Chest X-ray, AP view. Patient: 6 years old, sex F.
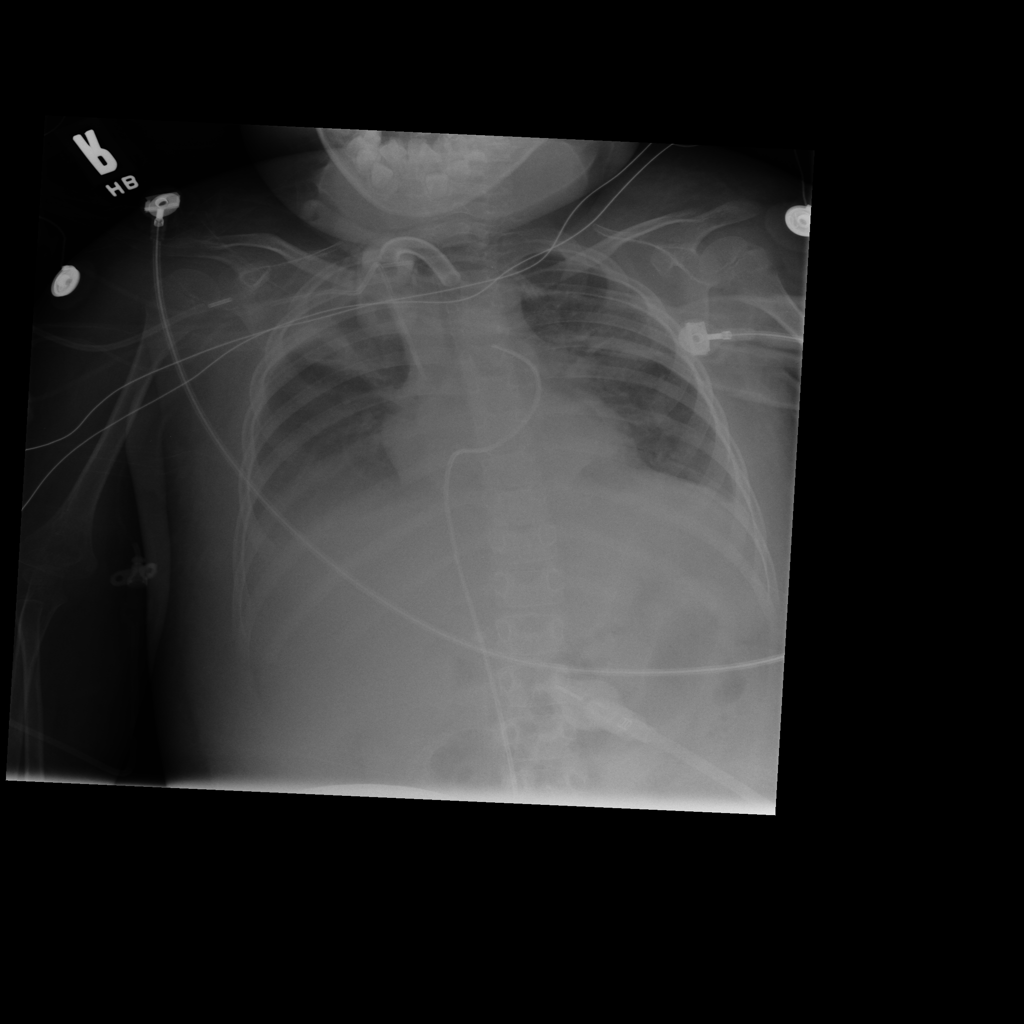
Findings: Atelectasis, Infiltration